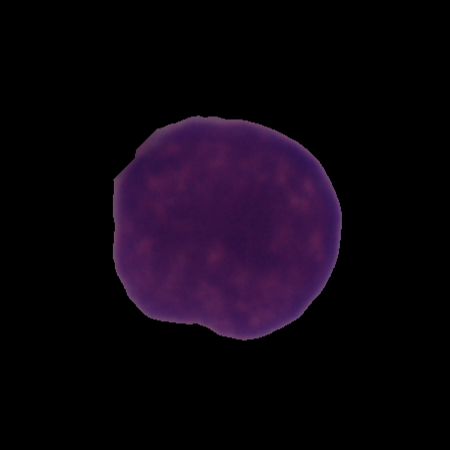
Label: cancer